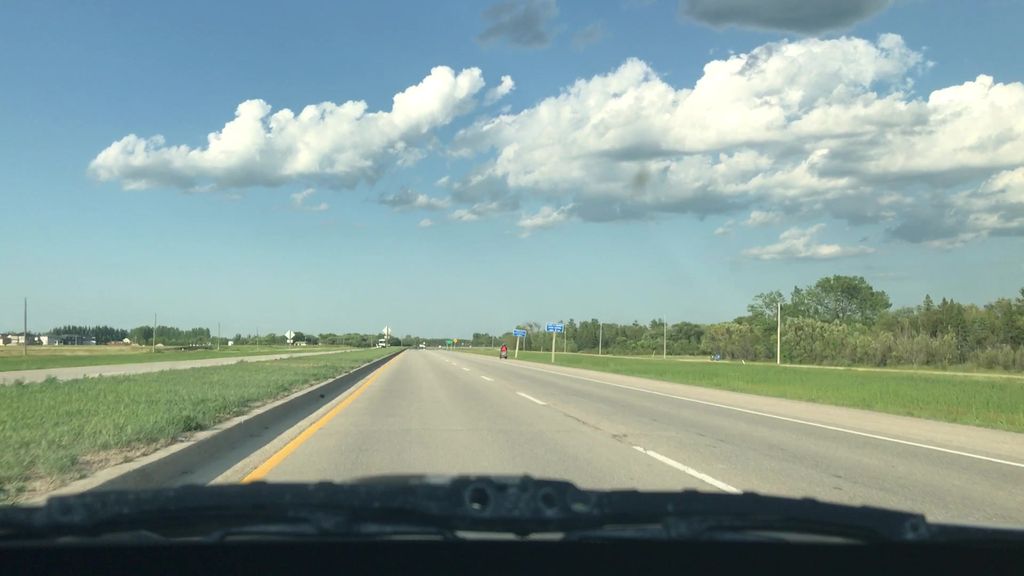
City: winnipeg